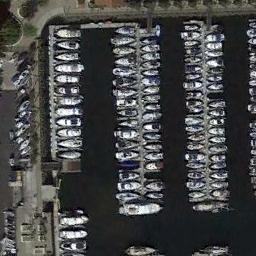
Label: harbor